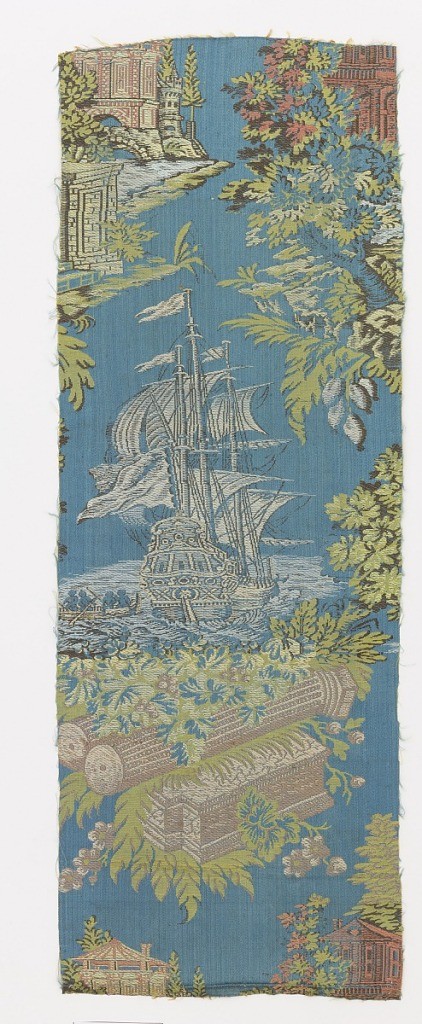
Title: Chasuble fragments
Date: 18th century
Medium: silk Technique: satin weave with discontinuous supplementary weft patterning (brocaded)
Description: Chasuble fragments. Blue satin ground with polychrome brocading in a design of buildings at edge of water and great ship. Trimmed with coral and yellow silk ribbon.